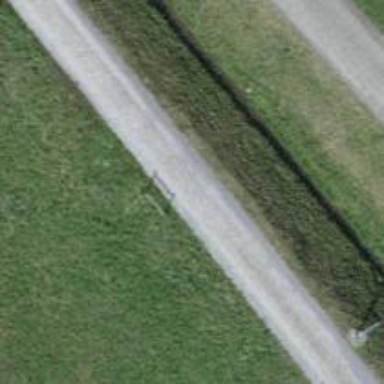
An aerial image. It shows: Track with grade2 pebblestone surface.